Interaction volume radius: 10 \u00c5
Interaction volume height: 25 \u00c5
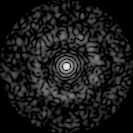
Disorder parameter: 0.8277